Question: Is there a Markdown equivalent to LaTeX's description environment? This gives an author the ability to generate lists where the first word is boldfaced, like this:

The LaTeX source would be:
'''
egin{description}
\item[First] The first item
\item[Second] The second item
\item[Third] The third etc \ldots
\end{description}
'''
I'd like to replicate this in Markdown so that if I run the Markdown through a tool such as 'pandoc' I will get similar results.
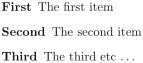
Answer: Markdown isn't as comprehensive as LaTeX, or <URL>:
> Markdown's syntax is intended for one purpose: to be used as a format for for the web.Markdown is not a replacement for HTML, or even close to it. Its syntax is very small, corresponding only to a very small subset of HTML tags.
It supports <URL>, but not defiition lists.
However, you mention using "a tool such as 'pandoc'" to process your input file. Pandoc supports inline LaTeX using the 'raw_tex' extension:
>
## Extension: raw_tex
In addition to raw HTML, pandoc allows raw LaTeX, TeX, and ConTeXt to be included in a document. Inline TeX commands will be preserved and passed unchanged to the LaTeX and ConTeXt writers. Thus, for example, you can use LaTeX to include BibTeX citations:'''
This result was proved in \cite{jones.1967}.
'''
Note that in LaTeX environments, like'''
egin{tabular}{|l|l|}\hline
Age & Frequency \ \hline
18--25 & 15 \
26--35 & 33 \
36--45 & 22 \ \hline
\end{tabular}
'''
the material between the begin and end tags will be interpreted as raw LaTeX, not as markdown.Inline LaTeX is ignored in output formats other than Markdown, LaTeX, and ConTeXt.
So simply including your LaTeX 'description' environment and running Pandoc with the 'raw_tex' extension should give you the result you want.
You may have to specify the source format manually, e.g. by using something like '-f markdown_strict+raw_tex' in your command.